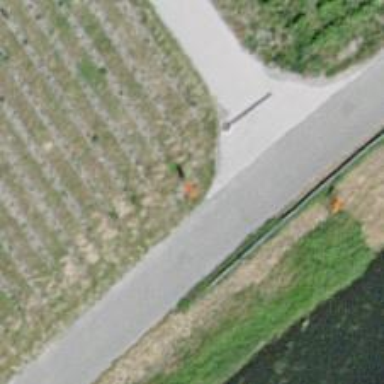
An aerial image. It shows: Pole with roofed pipeline marker.